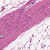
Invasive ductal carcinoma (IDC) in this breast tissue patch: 0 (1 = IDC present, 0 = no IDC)